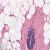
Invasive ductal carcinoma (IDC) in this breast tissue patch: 0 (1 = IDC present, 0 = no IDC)